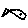
Label: fish